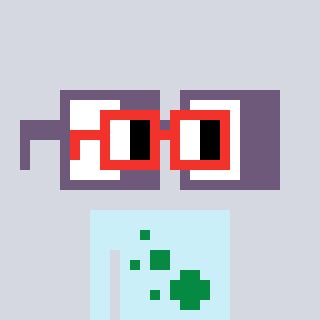
a pixel art character with square red glasses, a glasses-shaped head and a cold-colored body on a cool background